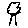
Label: tree